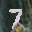
Label: 7